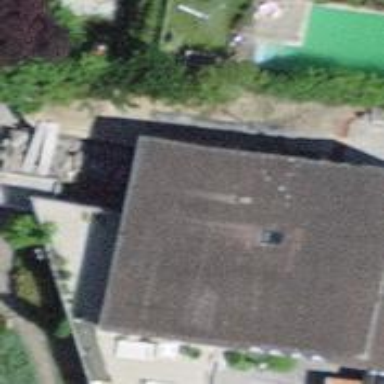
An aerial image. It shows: Residential building.